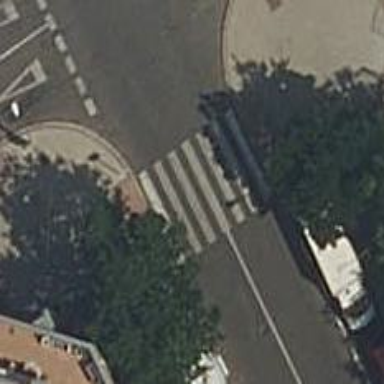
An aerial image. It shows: Uncontrolled zebra crossing on the road.